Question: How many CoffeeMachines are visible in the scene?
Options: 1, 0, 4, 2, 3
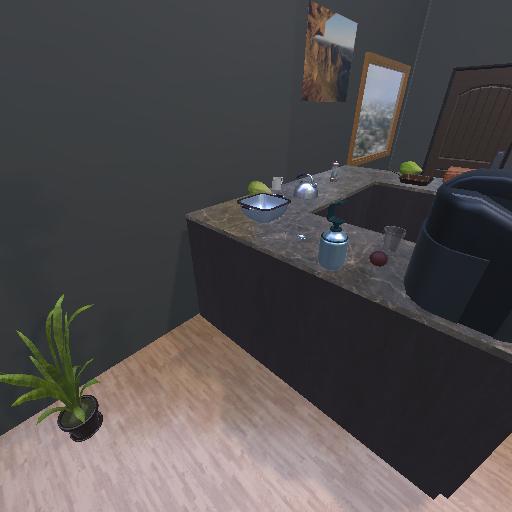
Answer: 1